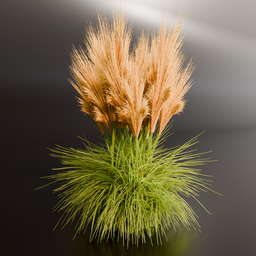
Label: nature